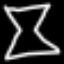
Label: hourglass